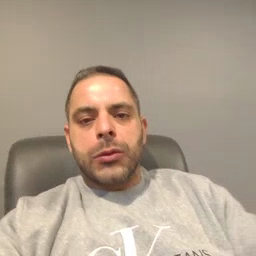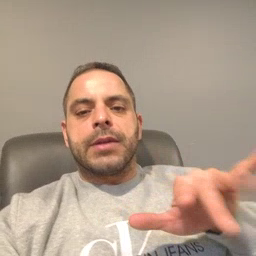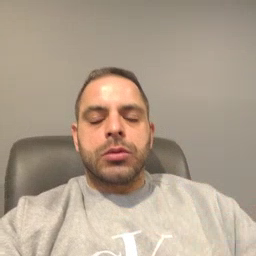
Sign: finger